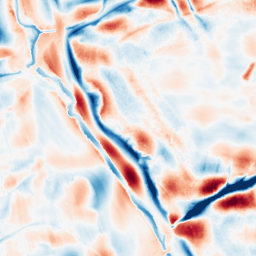
Category: wavelet
Decomposition family: wavelet_biorthogonal
Decomposition parameters: wavelet: bior3.5
level: 5
Upsampling method: bilinear
Upsampling parameters: scale: 4
Upsampling scale: 4